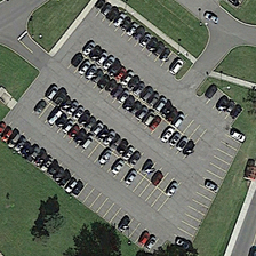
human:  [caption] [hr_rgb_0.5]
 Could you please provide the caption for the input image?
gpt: Big trucks on the street

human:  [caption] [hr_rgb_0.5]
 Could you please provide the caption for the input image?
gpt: A big truck is on the road.

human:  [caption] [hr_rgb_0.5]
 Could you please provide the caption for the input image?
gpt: A big truck is driving.

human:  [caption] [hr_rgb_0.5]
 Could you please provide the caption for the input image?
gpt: A large truck was driving on the road.

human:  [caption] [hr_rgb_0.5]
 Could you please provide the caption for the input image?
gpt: A big truck is on the way.